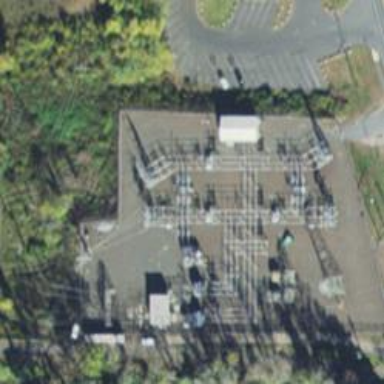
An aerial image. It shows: Switch used for power control.